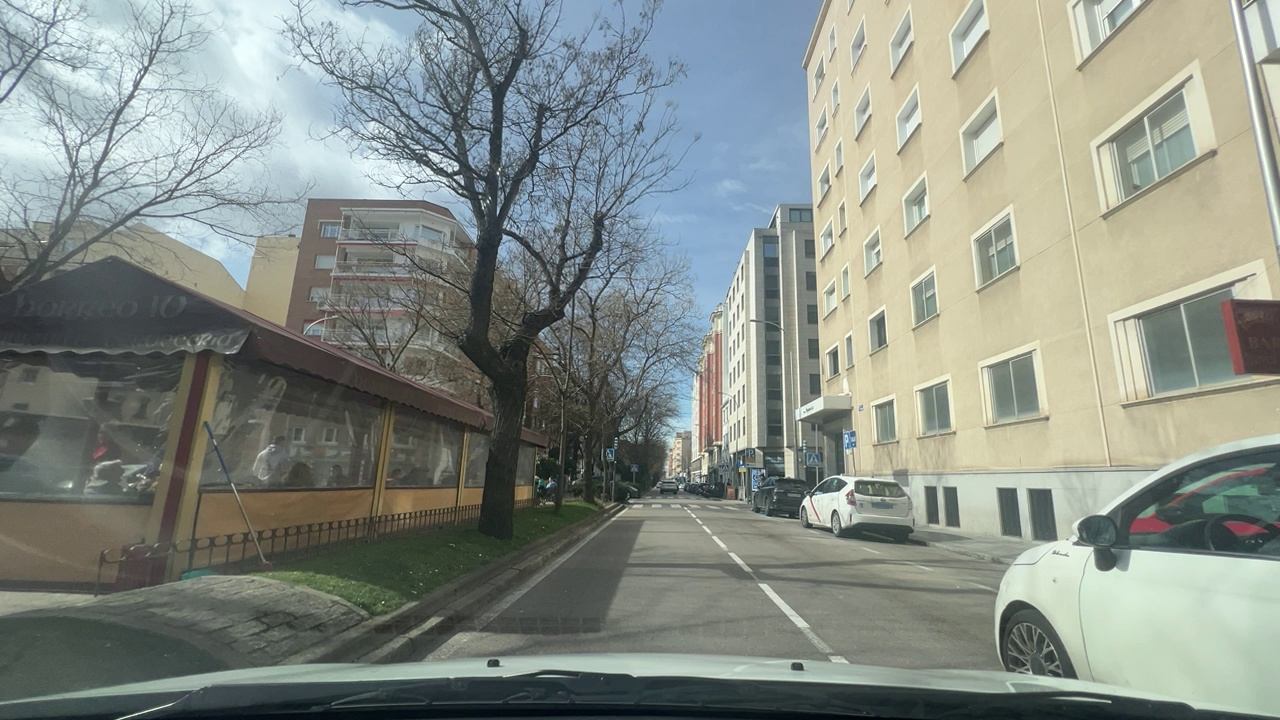
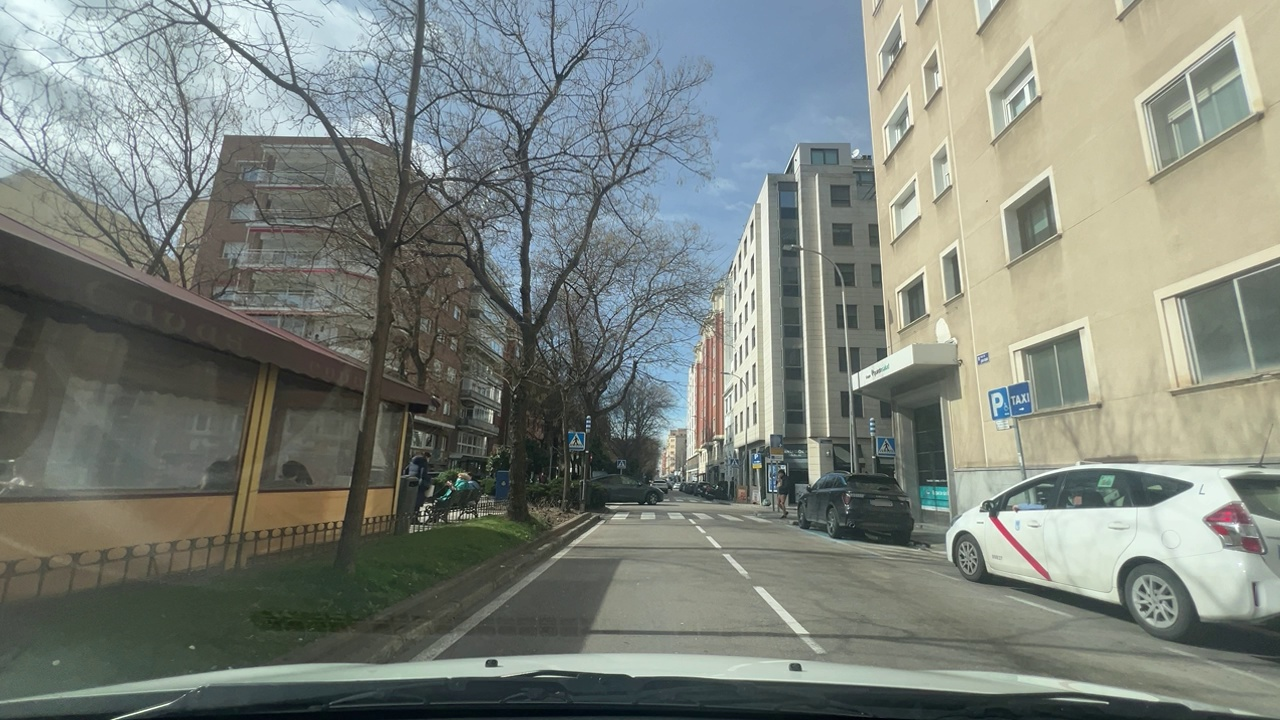
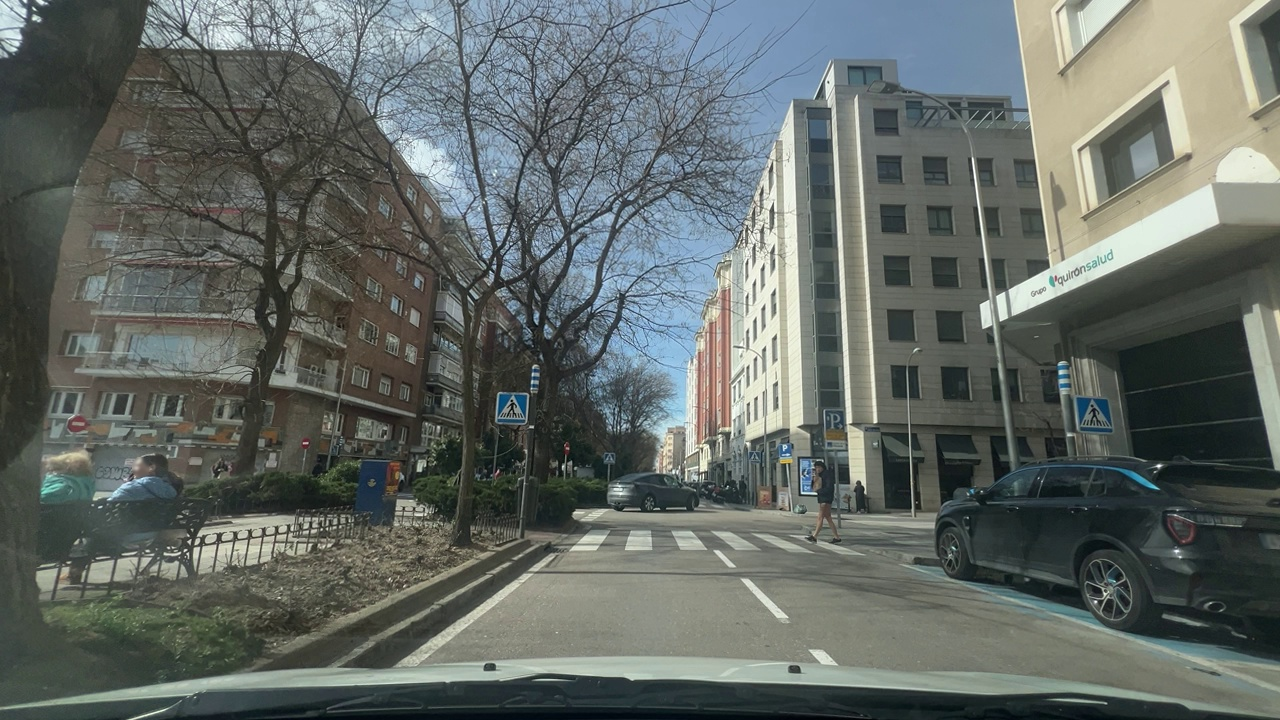
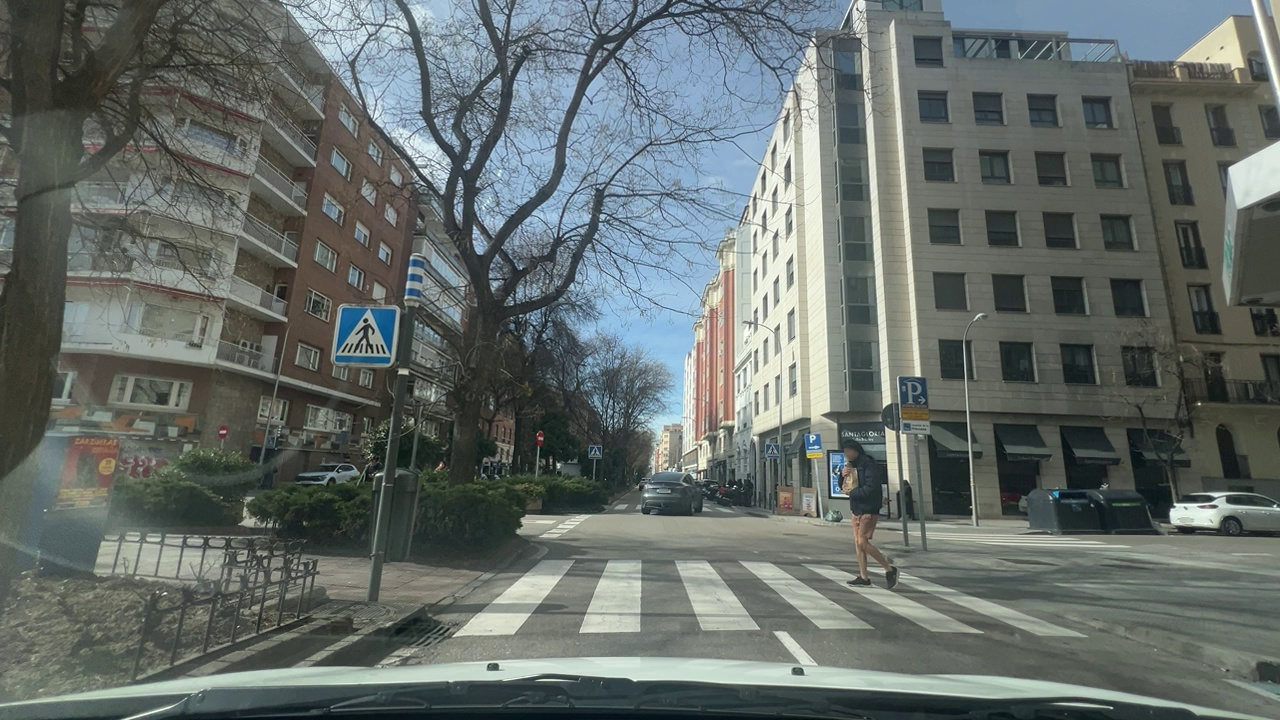
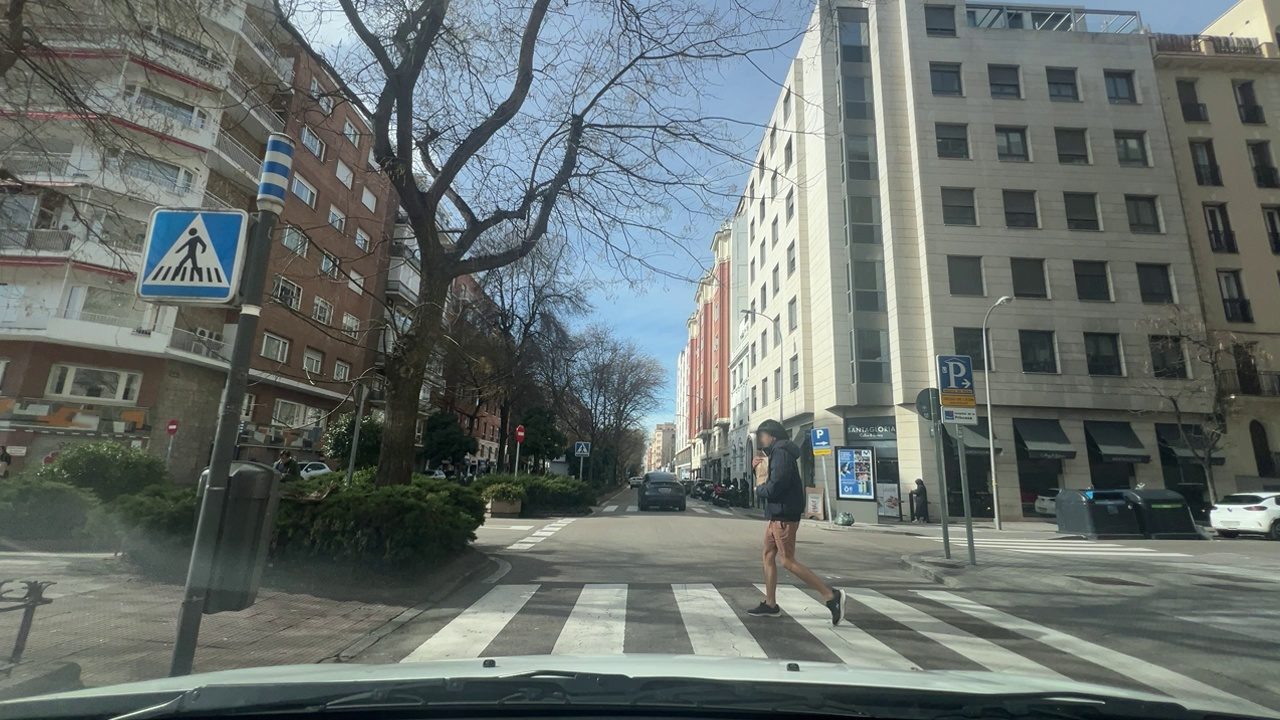
Situation: Crossing object
Question: Is there any discontinuity in the ego lane ahead?
Answer: No
Reasoning: Ego lane continues but encounters a crosswalk with a crossing pedestrian

Situation: Crossing object
Question: Is any vehicle or pedestrian crossing the path of the ego vehicle from a different direction?
Answer: Yes
Reasoning: There is a pedestrian coming from right to left in a crosswalk. There is also a dark gray car crossing from left to ego lane

Situation: Crossing object
Question: Is there a vehicle ahead in the ego lane traveling in the same direction as the ego vehicle?
Answer: No
Reasoning: At the beginning there are no other vehicles but a dark gray car crosses and shows ahead of ego vehicle in ego direction

Situation: Crossing object
Question: Is there any crossing object in the ego lane ahead?
Answer: Yes
Reasoning: There is a pedestrian coming from right to left in a crosswalk. There is also a dark gray car crossing from left to ego lane